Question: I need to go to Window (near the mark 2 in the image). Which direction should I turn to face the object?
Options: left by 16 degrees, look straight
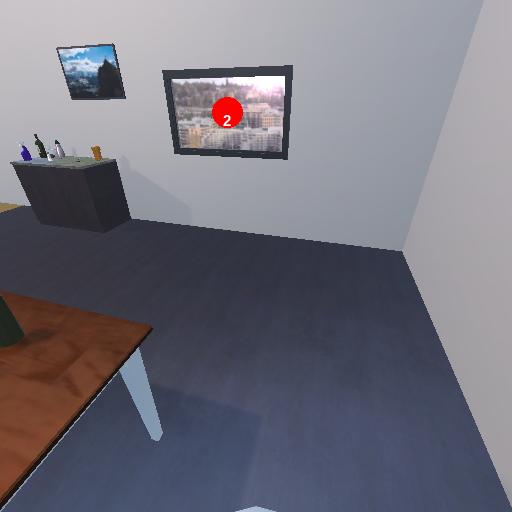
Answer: left by 16 degrees